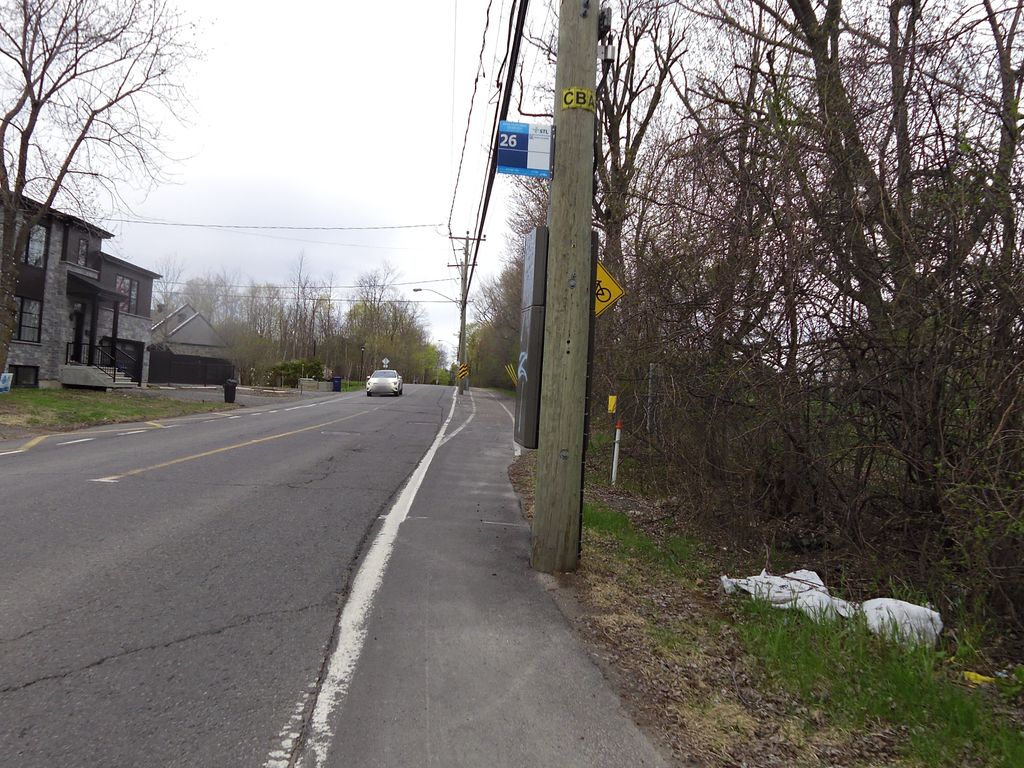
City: montreal